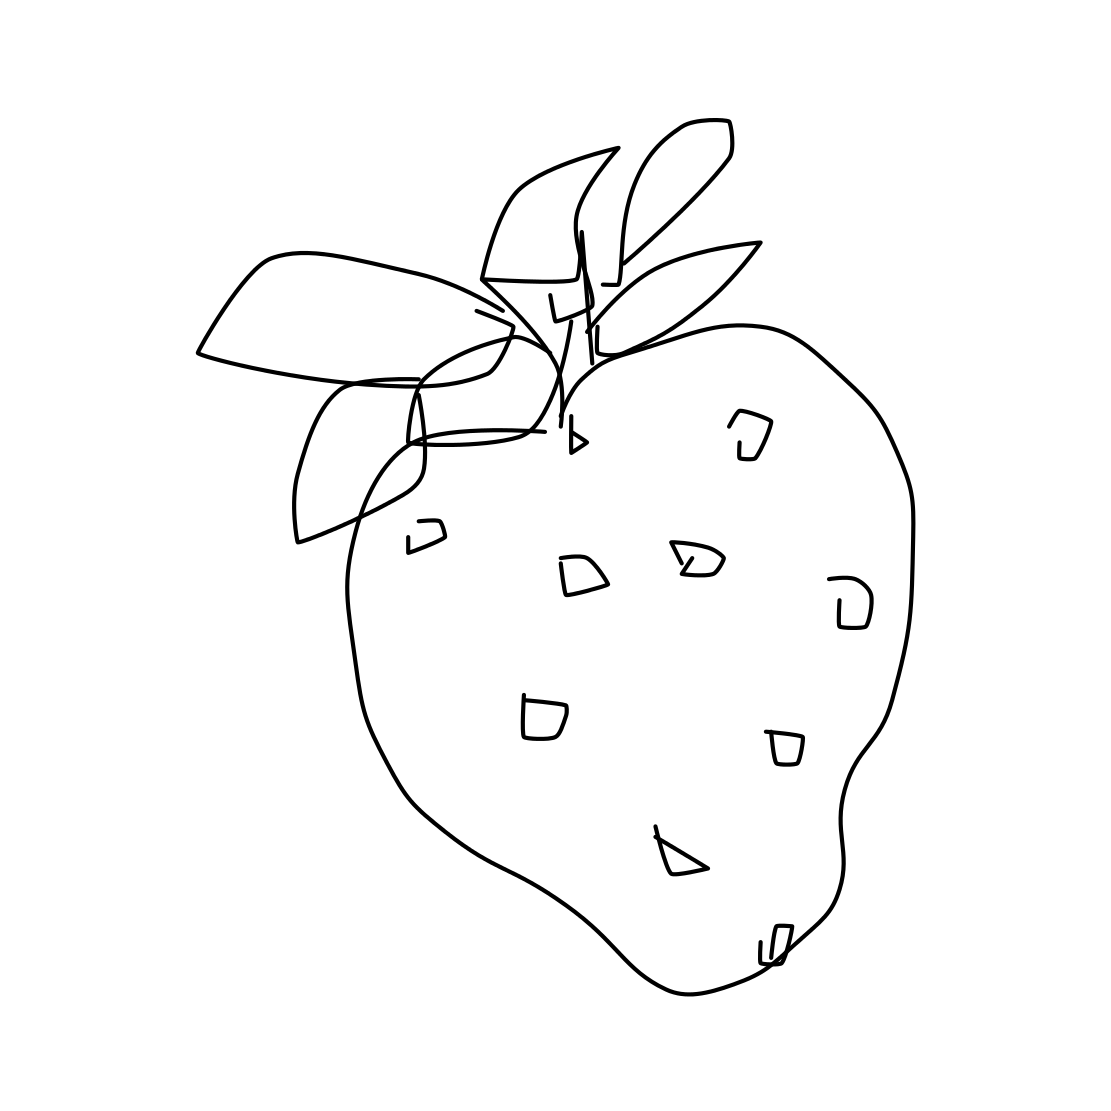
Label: strawberry